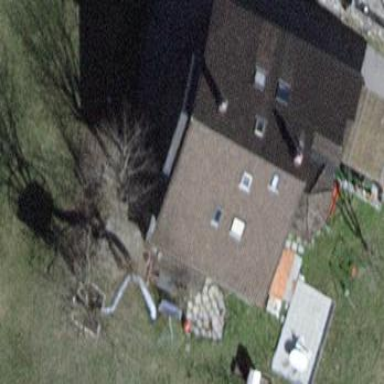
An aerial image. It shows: Simple and straightforward house.